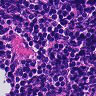
Metastatic tissue present: no